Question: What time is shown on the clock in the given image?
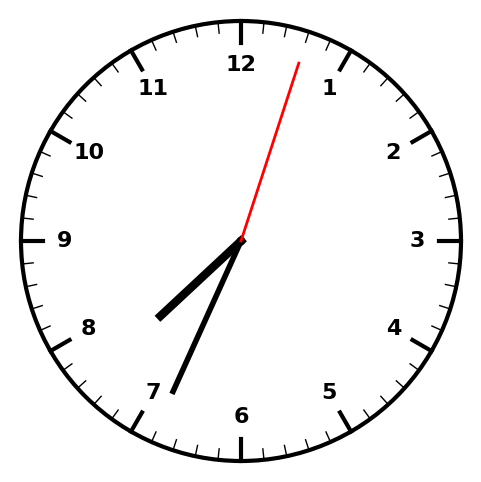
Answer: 07:34:03